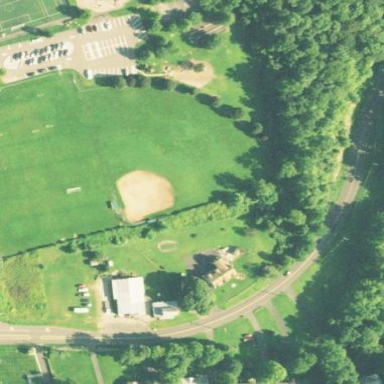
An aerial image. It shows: Baseball pitch for leisure land activities.